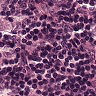
Metastatic tissue present: yes